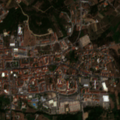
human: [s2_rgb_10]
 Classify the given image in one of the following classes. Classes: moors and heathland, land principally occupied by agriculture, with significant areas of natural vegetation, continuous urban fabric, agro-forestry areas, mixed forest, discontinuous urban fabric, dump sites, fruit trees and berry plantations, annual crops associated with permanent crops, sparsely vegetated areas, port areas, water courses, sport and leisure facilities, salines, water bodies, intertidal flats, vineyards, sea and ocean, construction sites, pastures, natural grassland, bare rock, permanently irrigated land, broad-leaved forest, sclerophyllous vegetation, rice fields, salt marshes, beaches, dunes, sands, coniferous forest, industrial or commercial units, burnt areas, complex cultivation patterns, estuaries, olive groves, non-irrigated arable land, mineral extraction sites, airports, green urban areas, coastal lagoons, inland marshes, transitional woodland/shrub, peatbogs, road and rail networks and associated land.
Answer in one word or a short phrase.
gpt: continuous urban fabric, discontinuous urban fabric, industrial or commercial units, complex cultivation patterns, land principally occupied by agriculture, with significant areas of natural vegetation